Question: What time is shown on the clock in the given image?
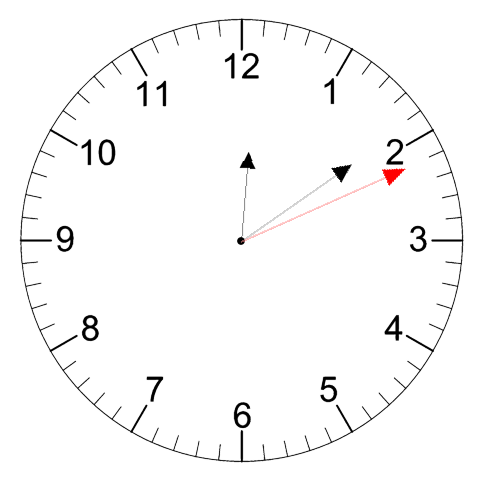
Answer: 12:09:11